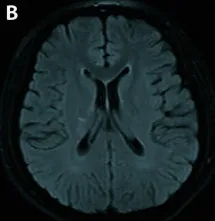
Brain MRI of the second and third attack. (A-C) Brain MRI (fat-saturated T2-weighted fluid attenuated inversion recovery imaging) at the second attack showed ovoid juxtacortical and pontine lesions.
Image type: radiology (mri)